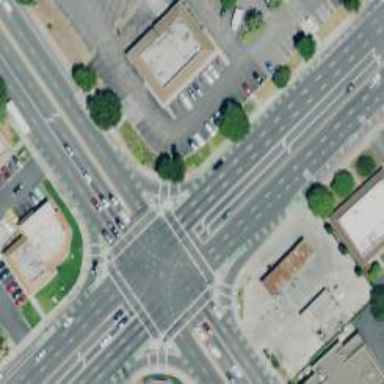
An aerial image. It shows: Solid stop line on the road.